Chest X-ray:
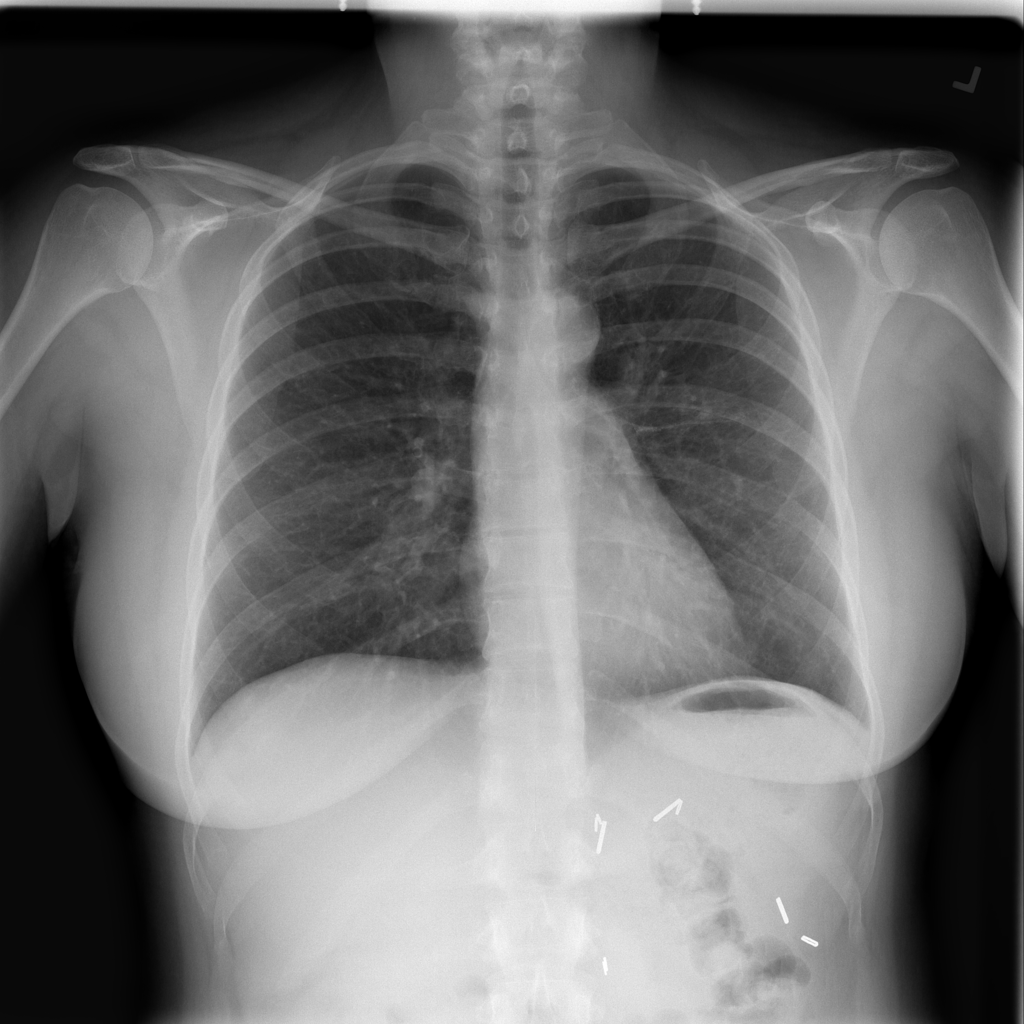
No abnormal finding: yes